Interaction volume radius: 5 \u00c5
Interaction volume height: 20 \u00c5
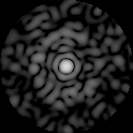
Disorder parameter: 0.821